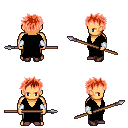
a pixel art fantasy rpg character, male body template, human, tanned skin, black robe, robe skirt, red bedhead hairstyle, white cloth bracers, maroon shoes, spear, four views (front, back, left, right), 2x2 character sprite sheet, small pixel art, hard edges, no anti-aliasing